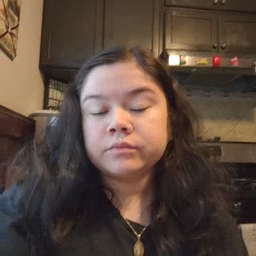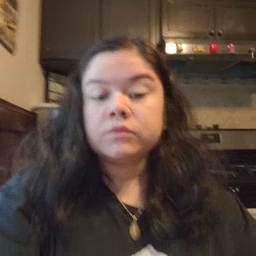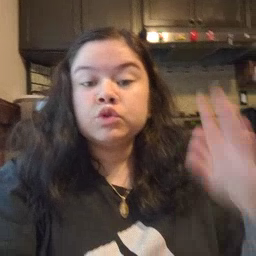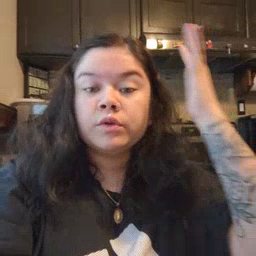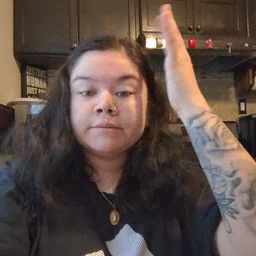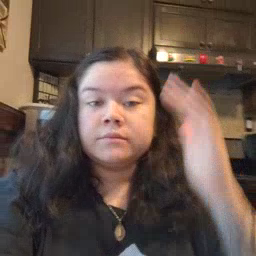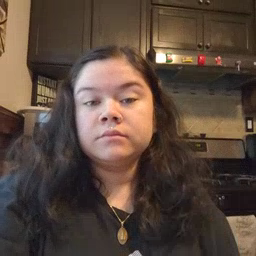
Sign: tree